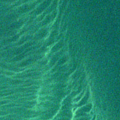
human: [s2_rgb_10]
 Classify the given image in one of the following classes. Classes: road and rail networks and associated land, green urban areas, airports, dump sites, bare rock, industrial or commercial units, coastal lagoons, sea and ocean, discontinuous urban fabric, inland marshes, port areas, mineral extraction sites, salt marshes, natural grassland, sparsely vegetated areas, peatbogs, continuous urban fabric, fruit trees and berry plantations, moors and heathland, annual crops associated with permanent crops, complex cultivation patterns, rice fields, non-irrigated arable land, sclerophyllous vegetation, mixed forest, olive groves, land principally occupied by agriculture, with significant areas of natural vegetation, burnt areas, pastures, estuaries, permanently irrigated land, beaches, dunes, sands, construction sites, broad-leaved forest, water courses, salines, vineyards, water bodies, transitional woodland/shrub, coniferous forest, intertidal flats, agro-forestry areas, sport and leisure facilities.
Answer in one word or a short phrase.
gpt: sea and ocean